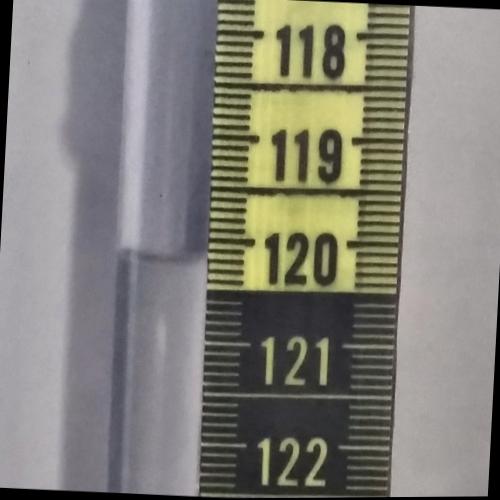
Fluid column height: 120.2 cm